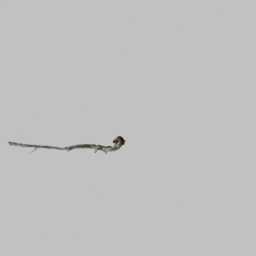
Label: nature